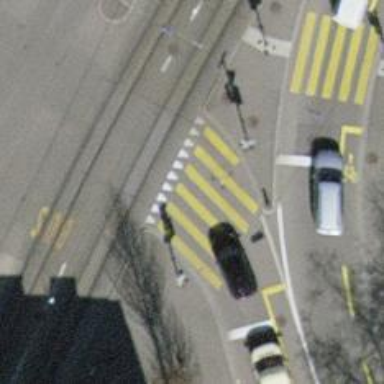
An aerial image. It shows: Kerb barrier.